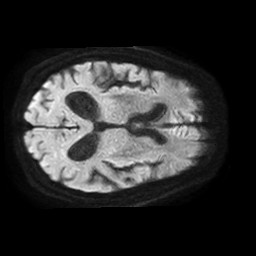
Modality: TRACE
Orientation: axial
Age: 77
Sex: male
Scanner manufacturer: philips
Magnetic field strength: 1.5 T
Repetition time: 3.51 s
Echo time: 0.07078 s